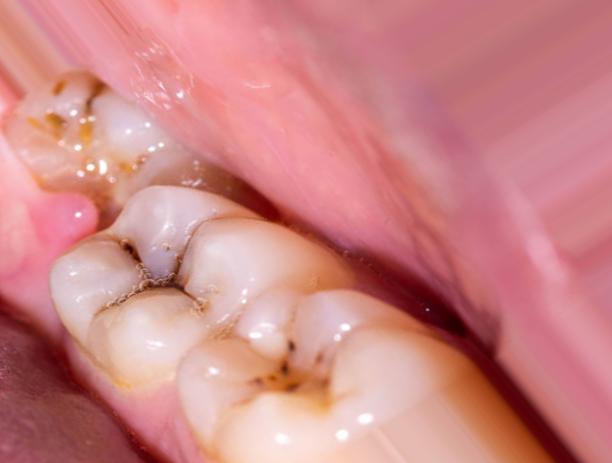
Condition: Caries